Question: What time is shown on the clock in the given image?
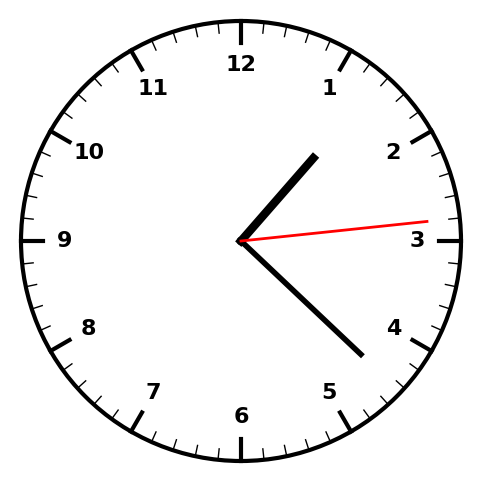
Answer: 01:22:14